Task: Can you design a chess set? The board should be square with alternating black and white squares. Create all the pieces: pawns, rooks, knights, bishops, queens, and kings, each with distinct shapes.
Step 5030:
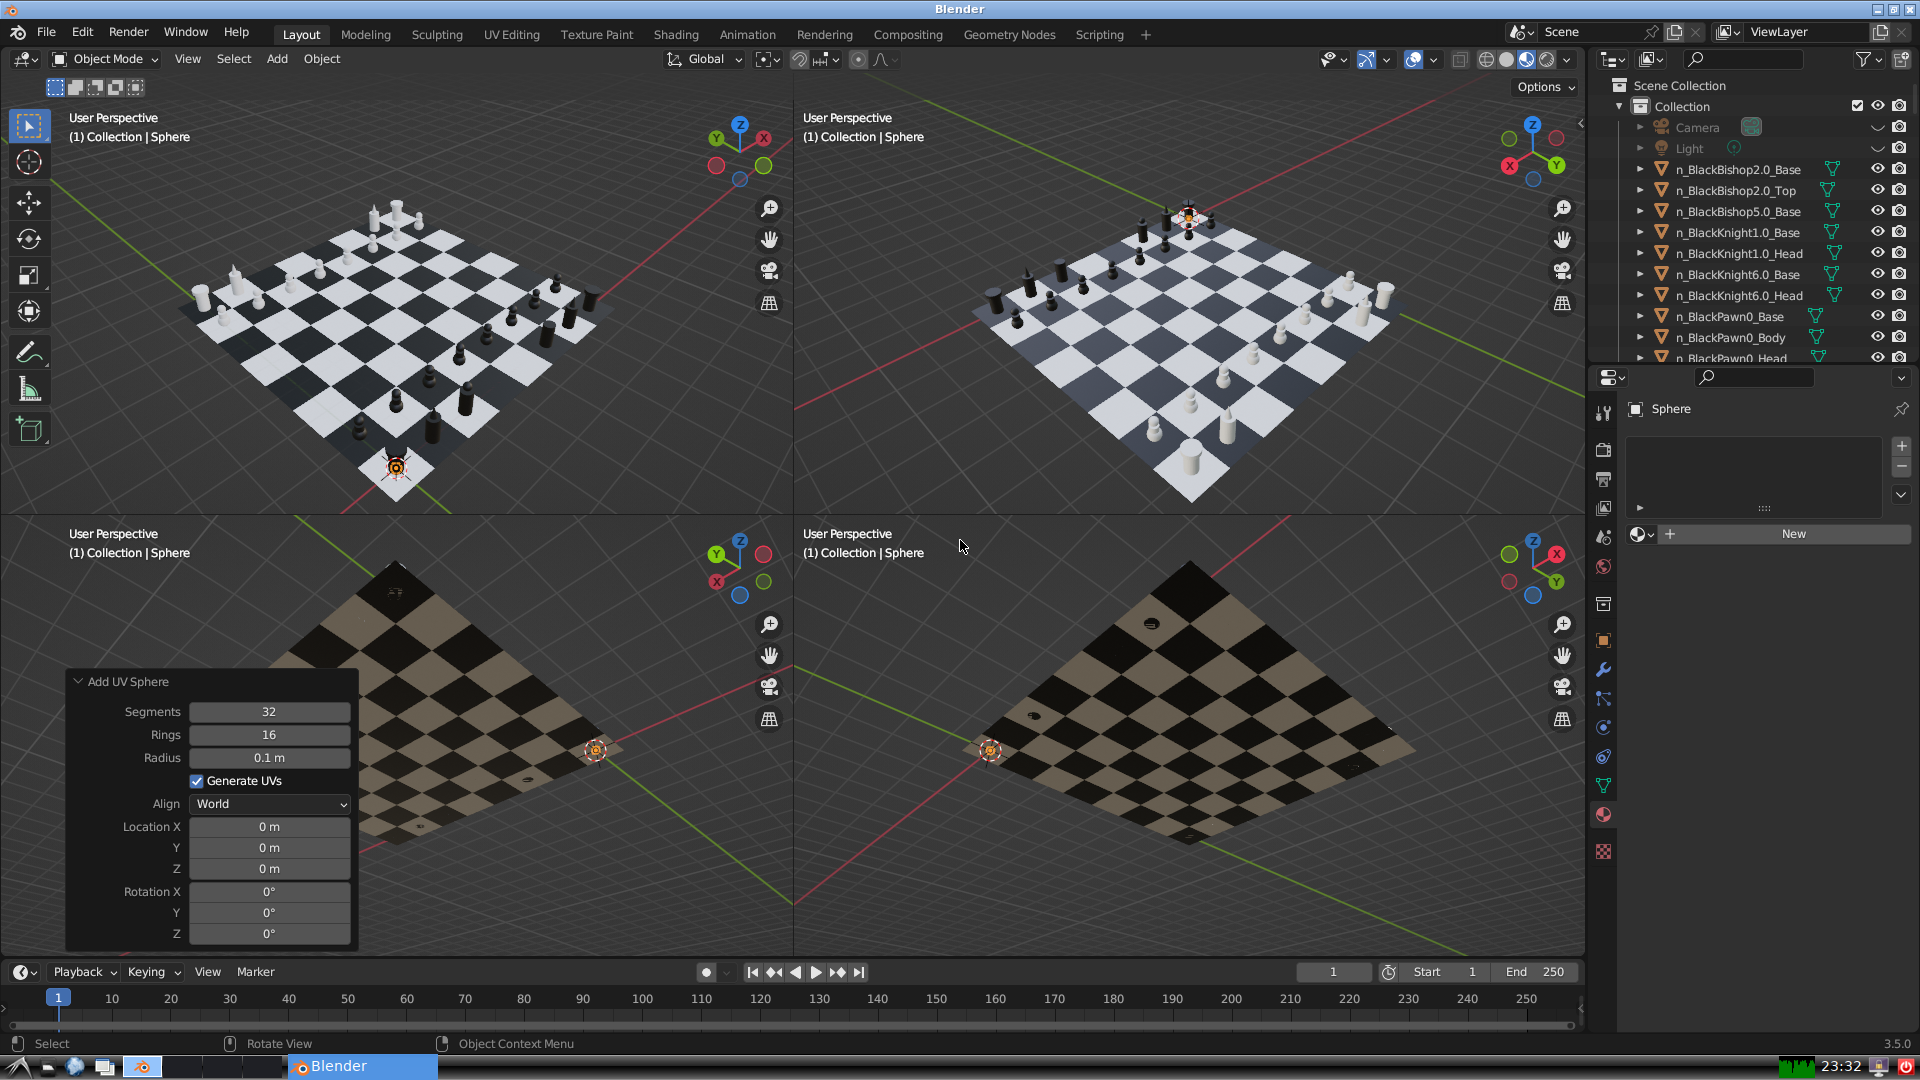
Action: {"key_press": ['Ctrl, Home']}